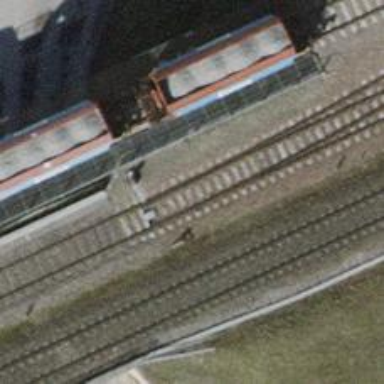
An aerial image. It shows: Railway switch.